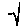
Label: hexagon